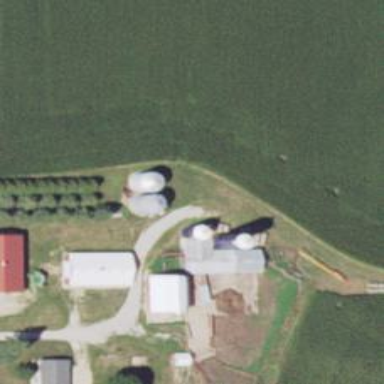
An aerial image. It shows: Silo.